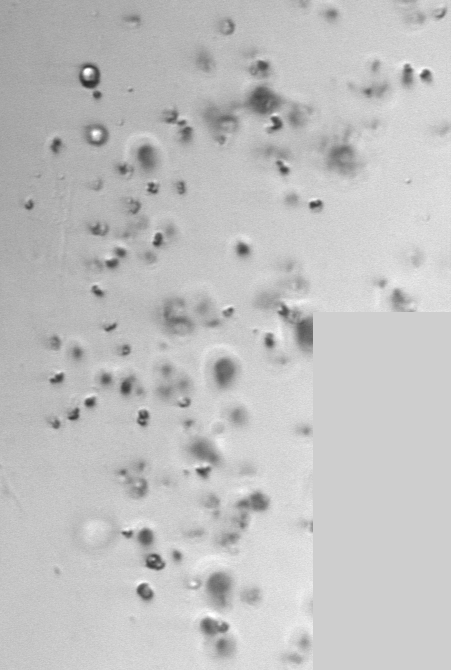
Label: Phaeocystis